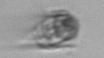
Label: Mesodinium